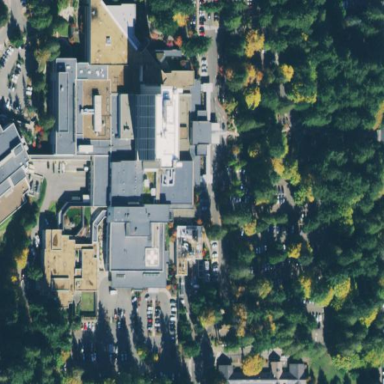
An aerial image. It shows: Hospital building.